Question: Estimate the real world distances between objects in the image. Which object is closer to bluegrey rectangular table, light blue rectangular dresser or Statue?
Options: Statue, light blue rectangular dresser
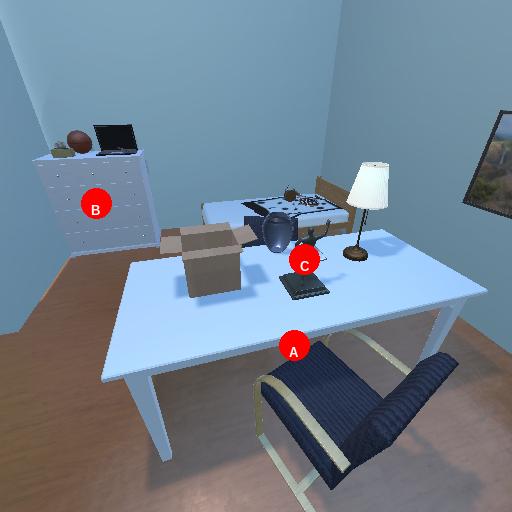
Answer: Statue